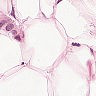
Metastatic tissue present: yes